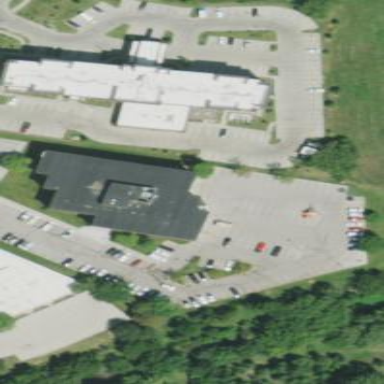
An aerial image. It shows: Office building.